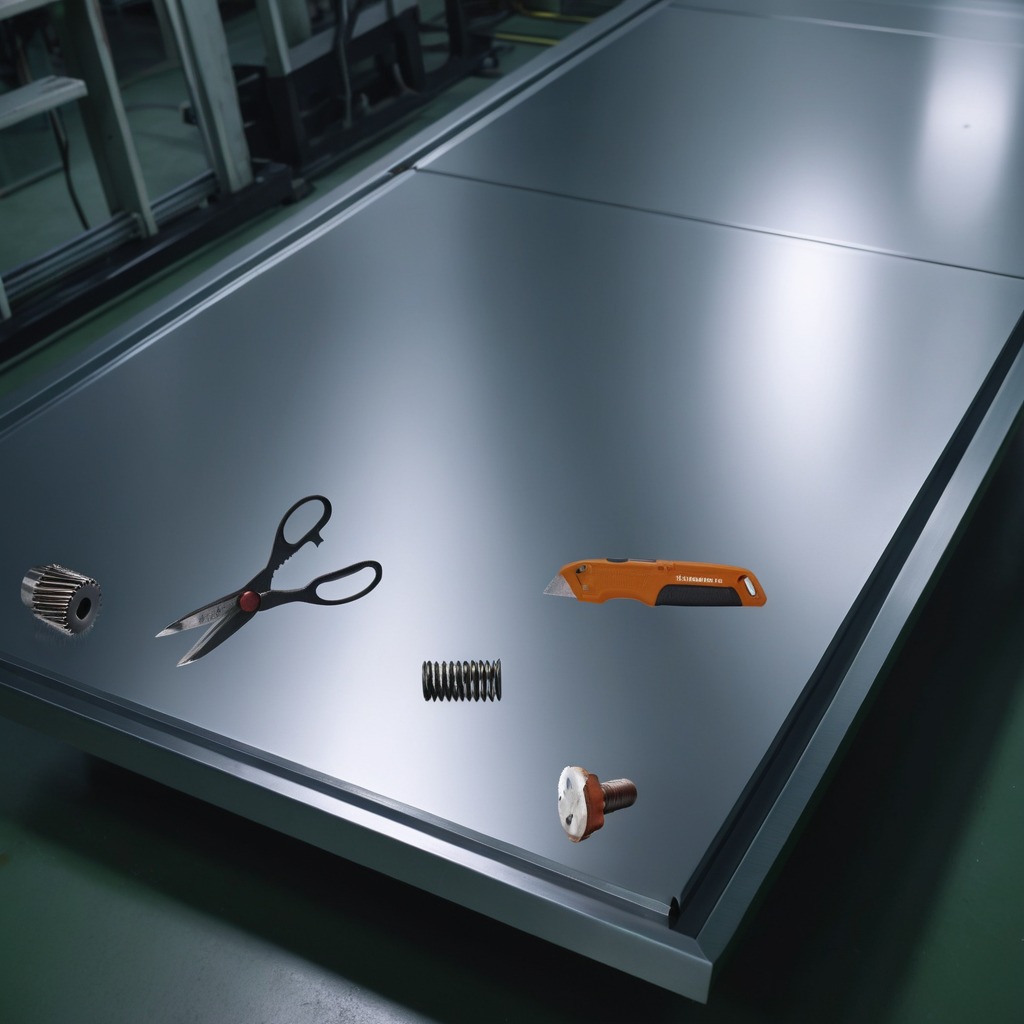
A steel gear with teeth, a utility knife, a metal machine screw, a coiled metal spring, and a pair of scissors are lying on a metal table in a machine shop under fluorescent lights.